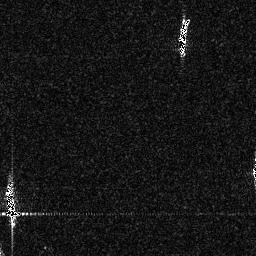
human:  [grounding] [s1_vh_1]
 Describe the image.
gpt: In the satellite image, there is  <ref>1 medium ship </ref> <box>[[1, 69, 6, 88, 0]]</box> located at bottom left,  <ref>1 medium ship </ref> <box>[[68, 5, 74, 21, 0]]</box> located at top right.